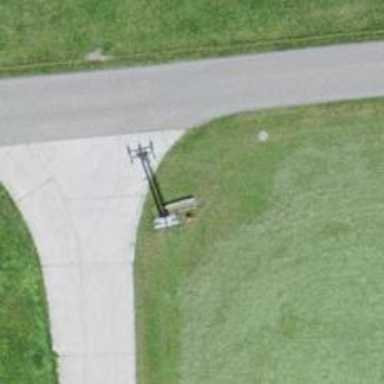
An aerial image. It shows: Bench.